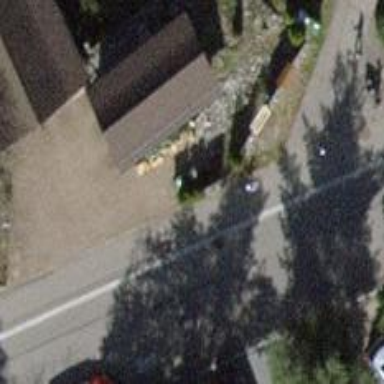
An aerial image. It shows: Garage.